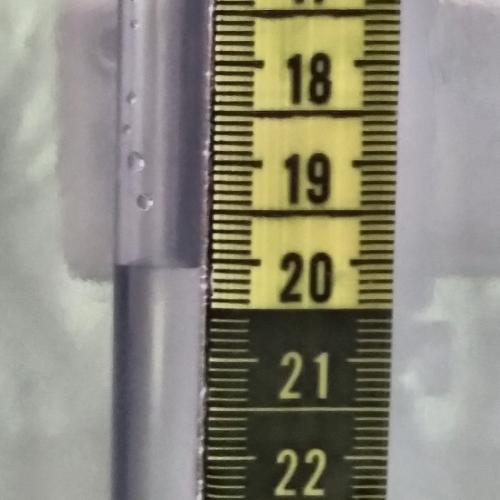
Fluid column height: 20.1 cm